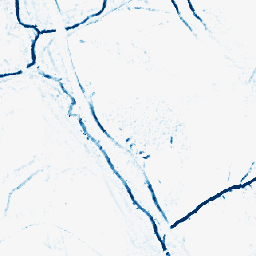
Category: morphological
Decomposition family: morphological_diamond
Decomposition parameters: operation: closing
radius: 3
Upsampling method: area
Upsampling parameters: scale: 4
Upsampling scale: 4